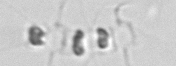
Label: Chaetoceros_socialis